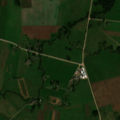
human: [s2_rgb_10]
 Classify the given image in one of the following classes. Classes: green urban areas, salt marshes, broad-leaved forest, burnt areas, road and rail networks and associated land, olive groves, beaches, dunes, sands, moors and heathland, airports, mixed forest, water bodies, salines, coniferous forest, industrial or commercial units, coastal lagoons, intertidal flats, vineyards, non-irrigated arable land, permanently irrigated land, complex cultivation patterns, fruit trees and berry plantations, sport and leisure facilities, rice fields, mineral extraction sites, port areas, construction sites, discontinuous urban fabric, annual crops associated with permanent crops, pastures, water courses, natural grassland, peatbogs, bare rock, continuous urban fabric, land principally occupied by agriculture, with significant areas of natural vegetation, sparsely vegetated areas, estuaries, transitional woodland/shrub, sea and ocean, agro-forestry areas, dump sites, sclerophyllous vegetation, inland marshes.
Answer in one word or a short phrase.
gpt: non-irrigated arable land, pastures, complex cultivation patterns, land principally occupied by agriculture, with significant areas of natural vegetation, broad-leaved forest